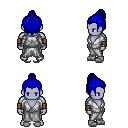
a pixel art fantasy rpg character, male body template, dark elf, purple skin, white robe, red pants, blue short topknot hairstyle, leather bracers, white slippers, four views (front, back, left, right), 2x2 character sprite sheet, small pixel art, hard edges, no anti-aliasing